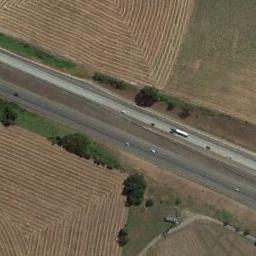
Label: freeway